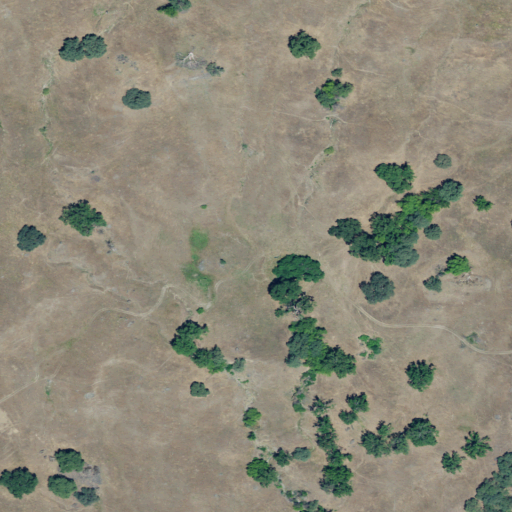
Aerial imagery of plain(s) in California named Carter Glades containing grassland, shrub, and open development